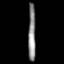
Tissue: prostate
Cell type: T cells
Senescence score: 0.2642
Nuclear area (px): 421
Mean DAPI intensity: 135.81